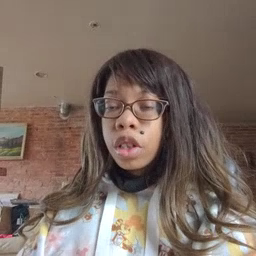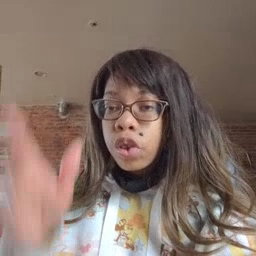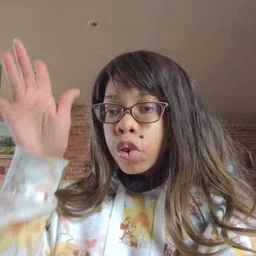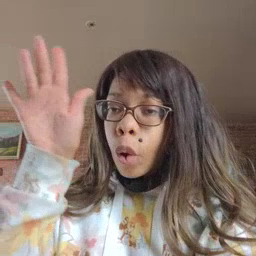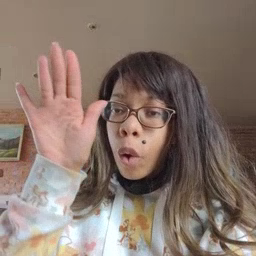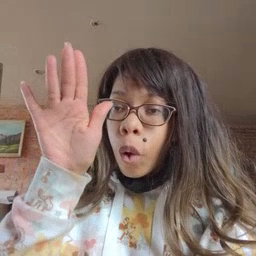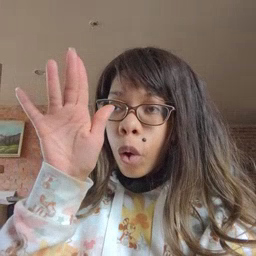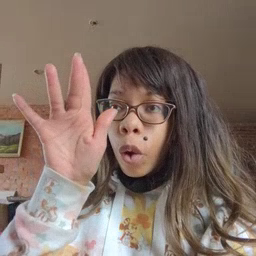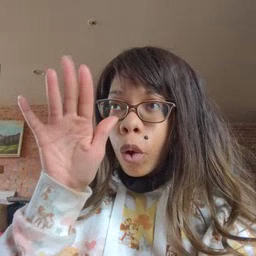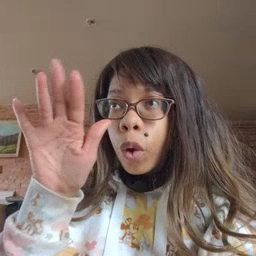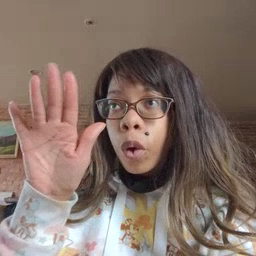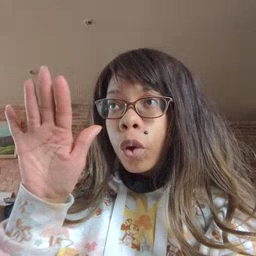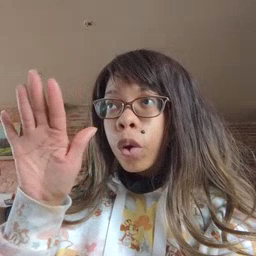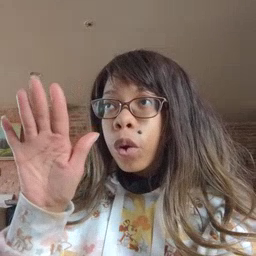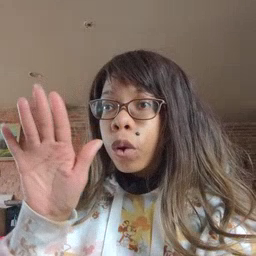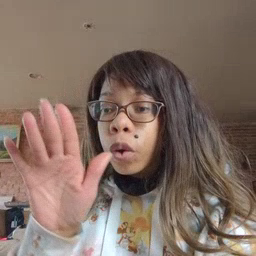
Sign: snow